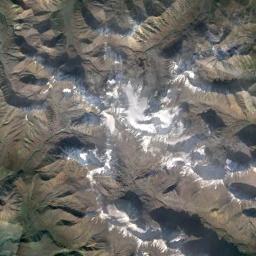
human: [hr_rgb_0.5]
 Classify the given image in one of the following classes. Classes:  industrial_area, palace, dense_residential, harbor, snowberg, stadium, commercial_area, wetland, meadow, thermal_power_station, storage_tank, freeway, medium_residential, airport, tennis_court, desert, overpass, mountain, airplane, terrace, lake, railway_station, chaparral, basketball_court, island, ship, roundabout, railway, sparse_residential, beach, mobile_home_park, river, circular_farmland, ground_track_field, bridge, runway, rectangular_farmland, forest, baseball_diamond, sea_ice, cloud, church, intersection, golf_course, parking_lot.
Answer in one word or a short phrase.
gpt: snowberg